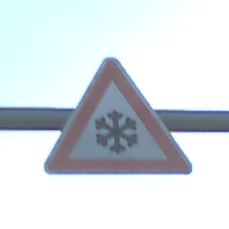
Verkehrszeichen: SchneeOderEisglaette
Umgebung: Outdoor, RoadRail
Tageszeit: SunriseSunset
Wetter: Clear
Licht: Natural
Jahreszeit: NotSpecified
Kontrast: HighContrast